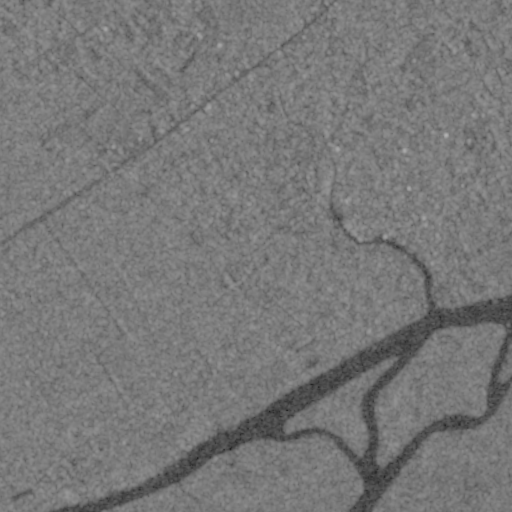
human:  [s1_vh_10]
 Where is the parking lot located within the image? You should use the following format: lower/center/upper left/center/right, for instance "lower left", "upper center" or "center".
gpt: The parking lot is located in the center right of the image.
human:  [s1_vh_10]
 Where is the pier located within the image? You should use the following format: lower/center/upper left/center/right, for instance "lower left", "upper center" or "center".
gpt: The pier is located in the center right of the image.
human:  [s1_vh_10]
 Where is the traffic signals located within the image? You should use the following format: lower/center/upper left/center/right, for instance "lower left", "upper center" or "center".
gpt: The traffic signals is located in the upper center of the image.
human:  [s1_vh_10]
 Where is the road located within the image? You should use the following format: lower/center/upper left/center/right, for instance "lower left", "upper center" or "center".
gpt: There is no road in the image.

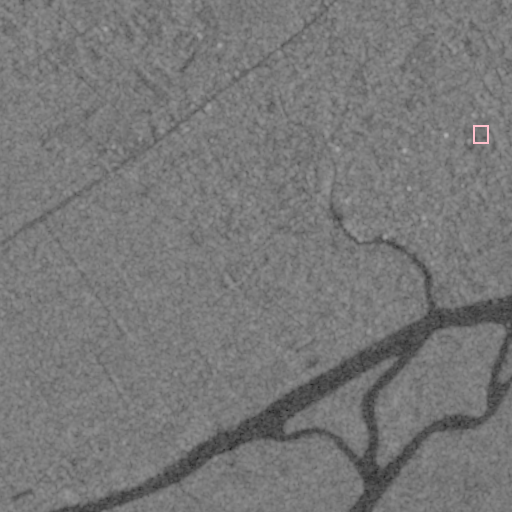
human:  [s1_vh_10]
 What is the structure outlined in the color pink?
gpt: The structure outlined in pink is a building.
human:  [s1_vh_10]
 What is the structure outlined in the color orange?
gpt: There is no orange outline.